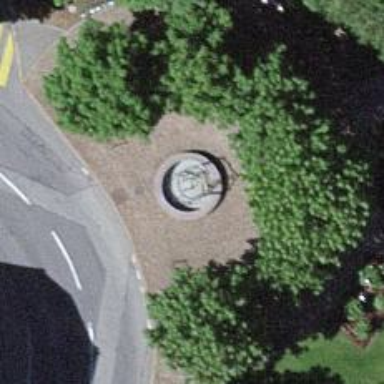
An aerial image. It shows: Beautiful fountain.